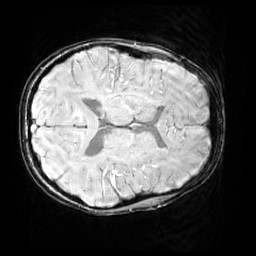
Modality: SWI
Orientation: axial
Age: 12
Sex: female
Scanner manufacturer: siemens
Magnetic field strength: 3 T
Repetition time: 0.027 s
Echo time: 0.02 s